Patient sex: F
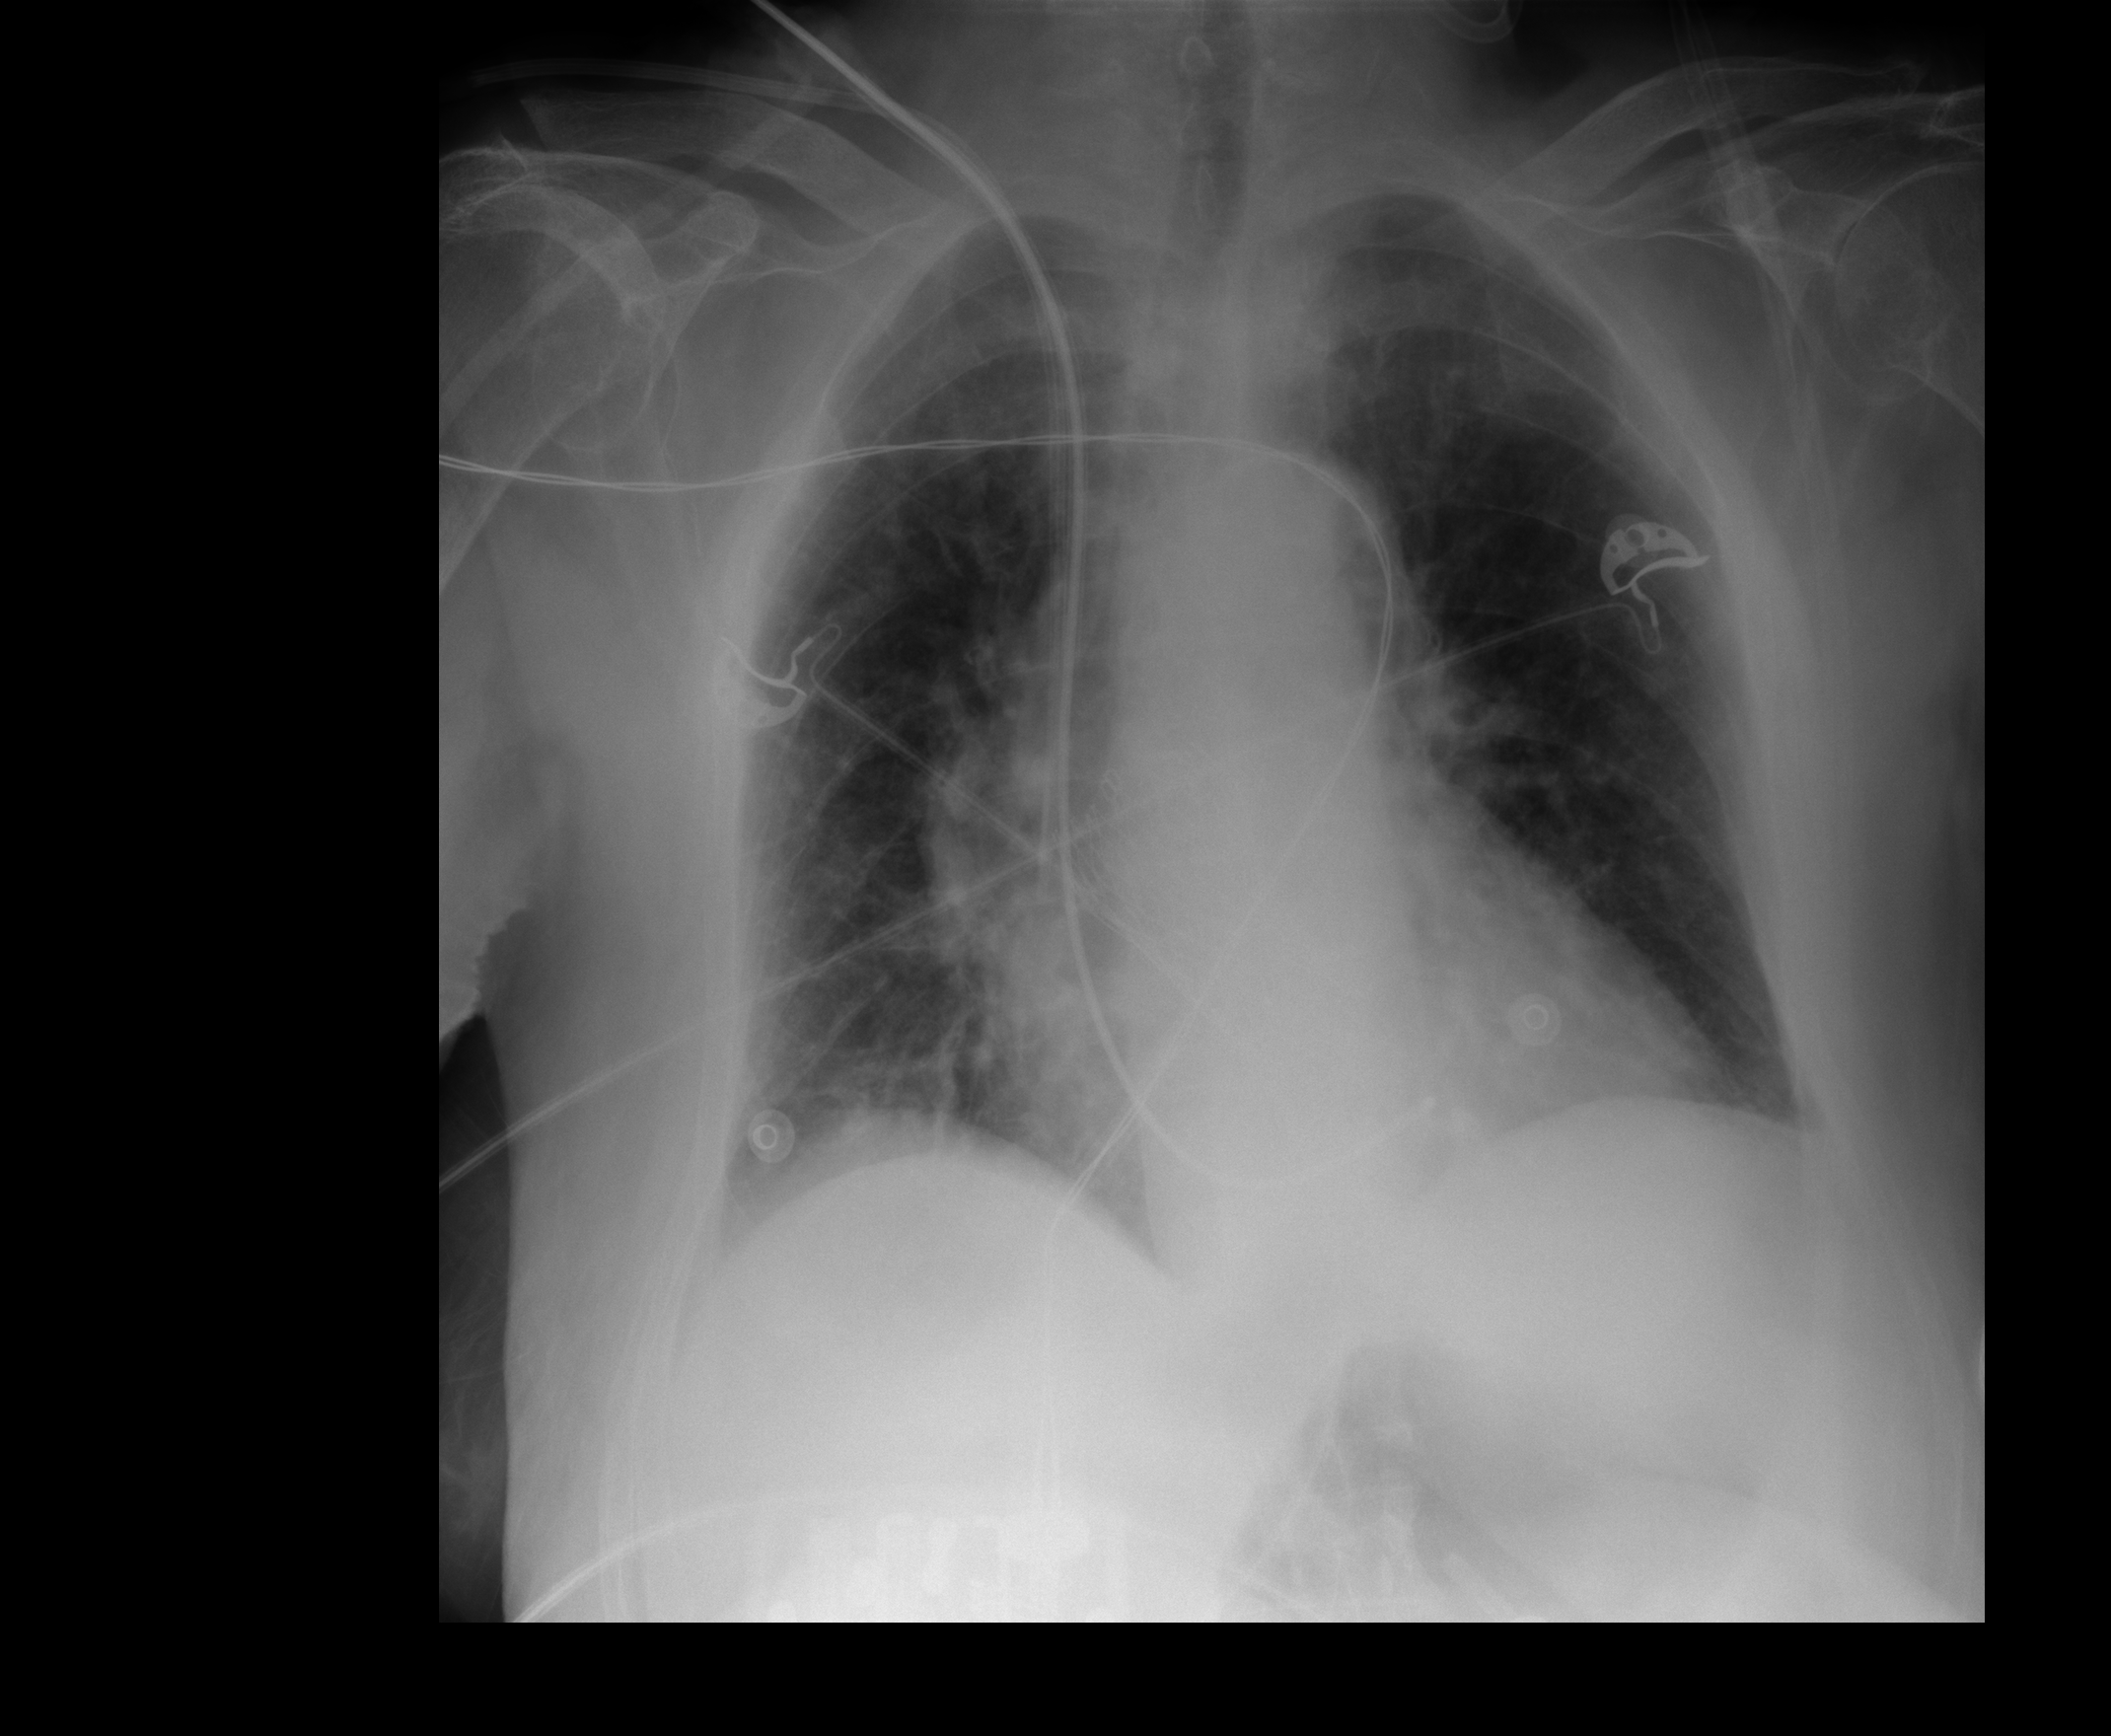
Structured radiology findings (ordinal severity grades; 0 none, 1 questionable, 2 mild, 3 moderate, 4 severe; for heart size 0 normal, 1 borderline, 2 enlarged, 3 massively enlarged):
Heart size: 1
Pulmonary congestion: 2
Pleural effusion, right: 0
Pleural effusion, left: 0
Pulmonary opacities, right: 0
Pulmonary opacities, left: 0
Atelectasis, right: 2
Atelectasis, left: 2